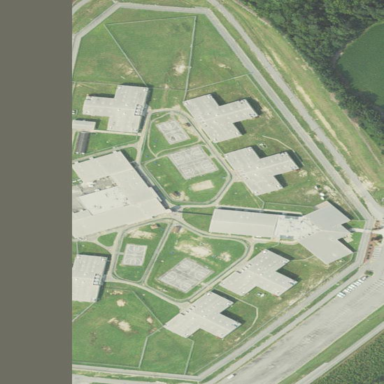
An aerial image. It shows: Prison with surrounding fence.